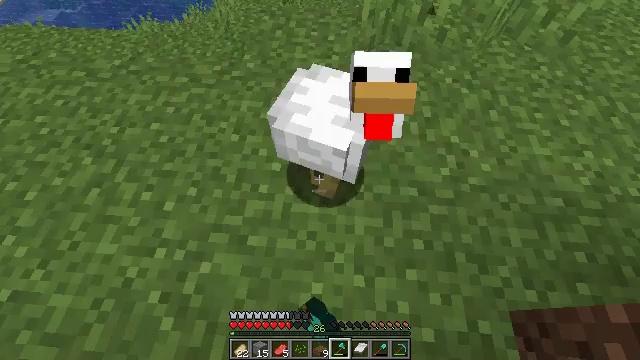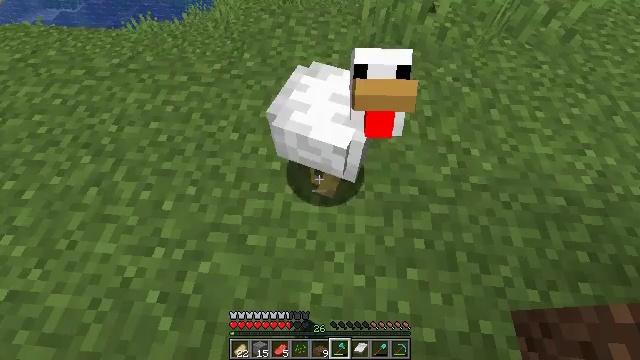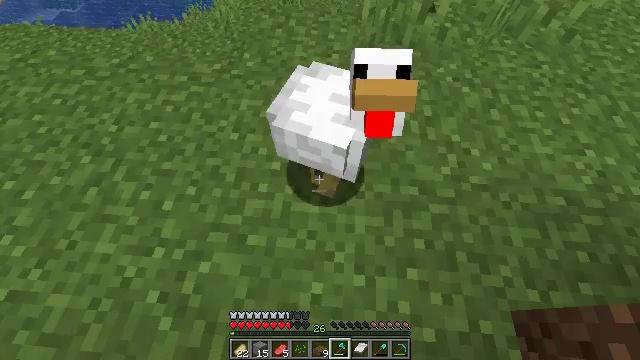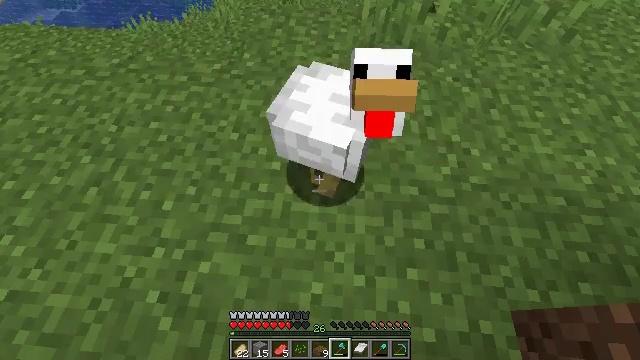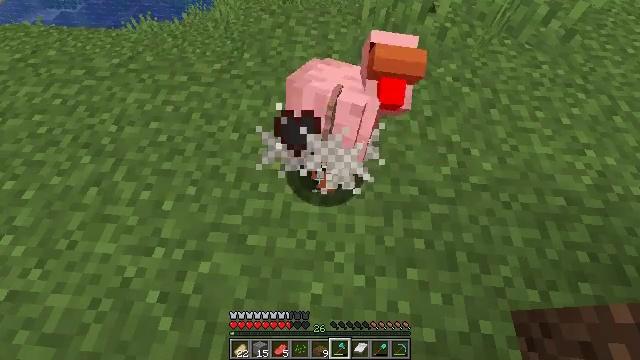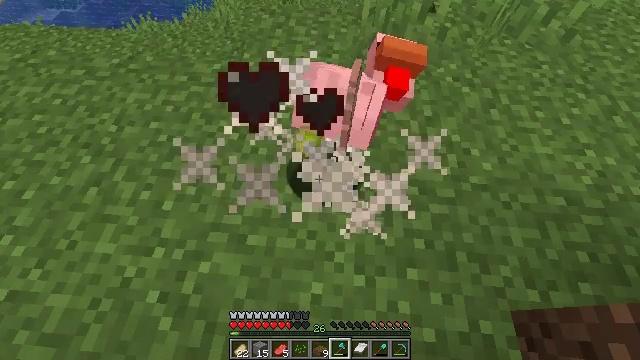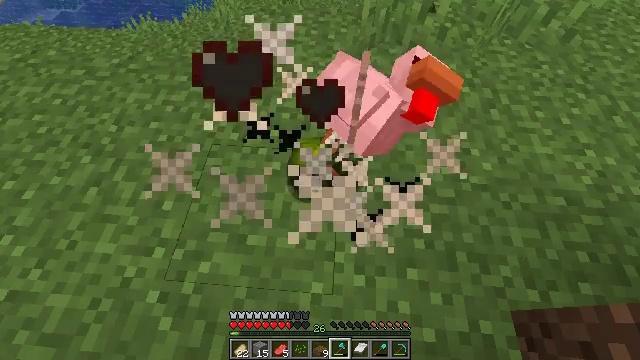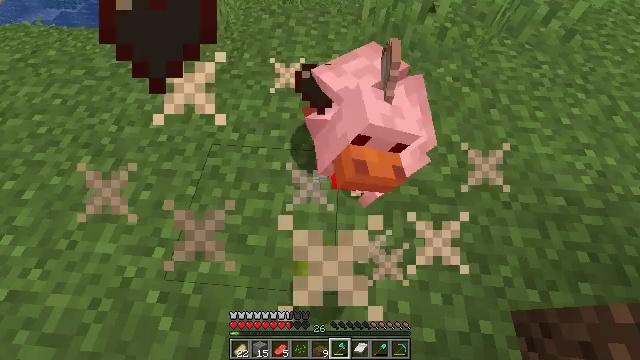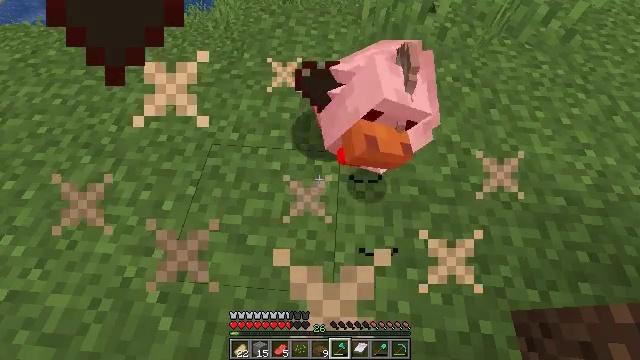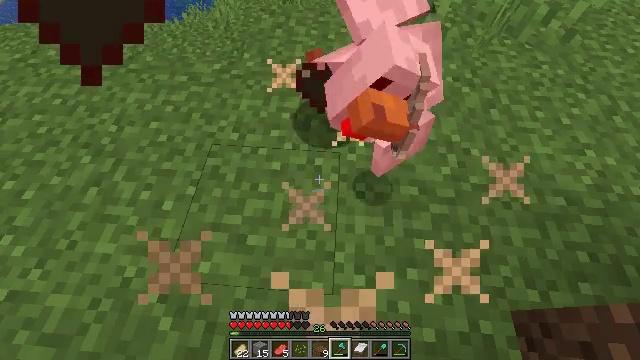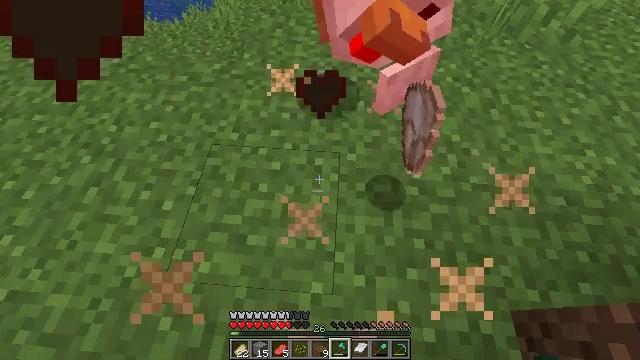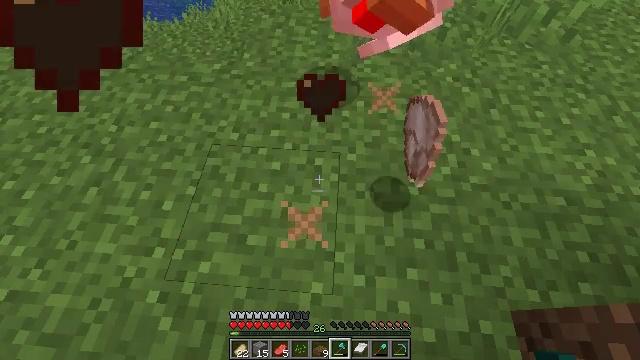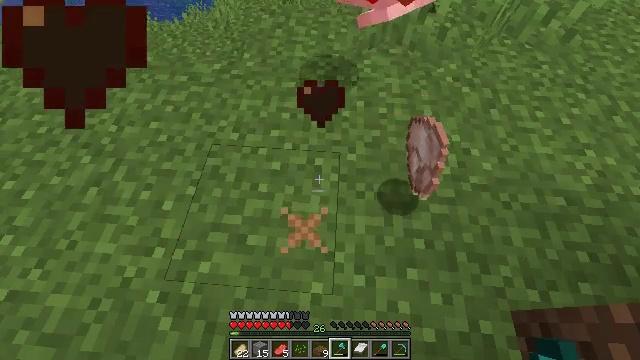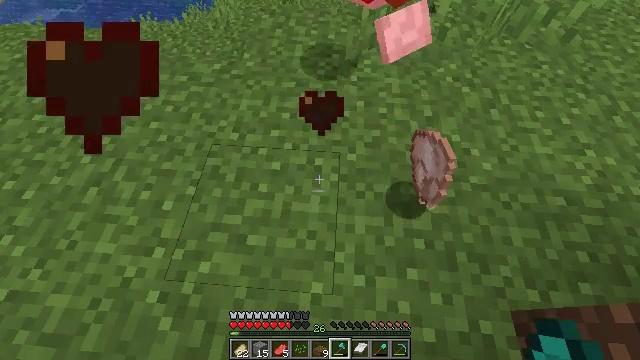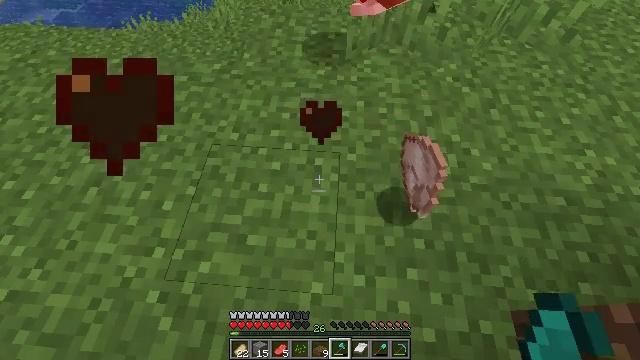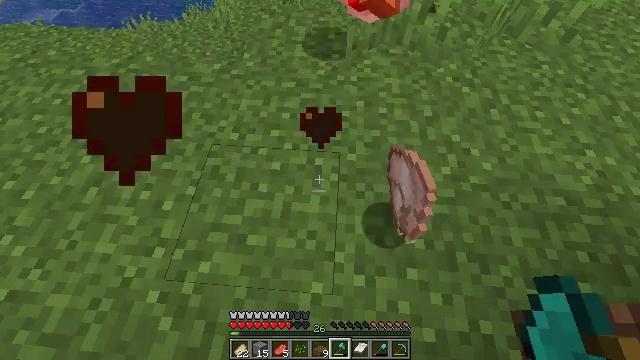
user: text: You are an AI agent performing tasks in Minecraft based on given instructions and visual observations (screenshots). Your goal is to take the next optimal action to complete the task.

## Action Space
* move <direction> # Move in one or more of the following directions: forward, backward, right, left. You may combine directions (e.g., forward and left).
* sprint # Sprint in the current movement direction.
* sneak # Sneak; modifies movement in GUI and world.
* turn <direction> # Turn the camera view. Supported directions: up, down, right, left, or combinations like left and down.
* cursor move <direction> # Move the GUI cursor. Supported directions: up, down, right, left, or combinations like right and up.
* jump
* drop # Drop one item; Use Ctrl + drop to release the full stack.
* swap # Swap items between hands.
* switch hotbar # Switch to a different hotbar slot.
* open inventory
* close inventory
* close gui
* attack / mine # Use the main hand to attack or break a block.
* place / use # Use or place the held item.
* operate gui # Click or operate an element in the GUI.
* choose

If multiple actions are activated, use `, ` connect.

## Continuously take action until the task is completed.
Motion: motion action
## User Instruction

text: Hunt a chicken.
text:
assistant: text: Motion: attack / mine
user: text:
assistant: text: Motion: attack / mine
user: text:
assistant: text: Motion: no_op
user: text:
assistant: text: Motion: no_op
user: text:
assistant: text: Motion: no_op
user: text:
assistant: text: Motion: no_op
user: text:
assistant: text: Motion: no_op
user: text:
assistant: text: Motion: no_op
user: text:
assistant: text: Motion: no_op
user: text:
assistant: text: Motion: no_op
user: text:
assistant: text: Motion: no_op
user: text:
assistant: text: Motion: no_op
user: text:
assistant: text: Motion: no_op
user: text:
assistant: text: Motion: no_op
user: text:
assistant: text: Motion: no_op
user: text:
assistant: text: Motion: move forward, turn left and up
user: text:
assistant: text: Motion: move forward, turn up
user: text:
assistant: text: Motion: move forward
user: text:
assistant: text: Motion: move forward
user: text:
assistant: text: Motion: move forward
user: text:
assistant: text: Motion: move forward
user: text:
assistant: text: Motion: move forward, turn left
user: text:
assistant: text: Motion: move forward, turn left and up
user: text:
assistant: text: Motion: move forward, turn left and up
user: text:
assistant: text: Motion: move forward, turn left and up
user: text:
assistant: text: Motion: move forward, sprint, turn left and up
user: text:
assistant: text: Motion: move forward, sprint, turn left and up
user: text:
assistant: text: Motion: move forward, sprint, turn left and up
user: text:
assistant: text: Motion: move forward, sprint, turn up
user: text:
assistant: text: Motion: move forward, turn up